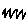
Label: zigzag